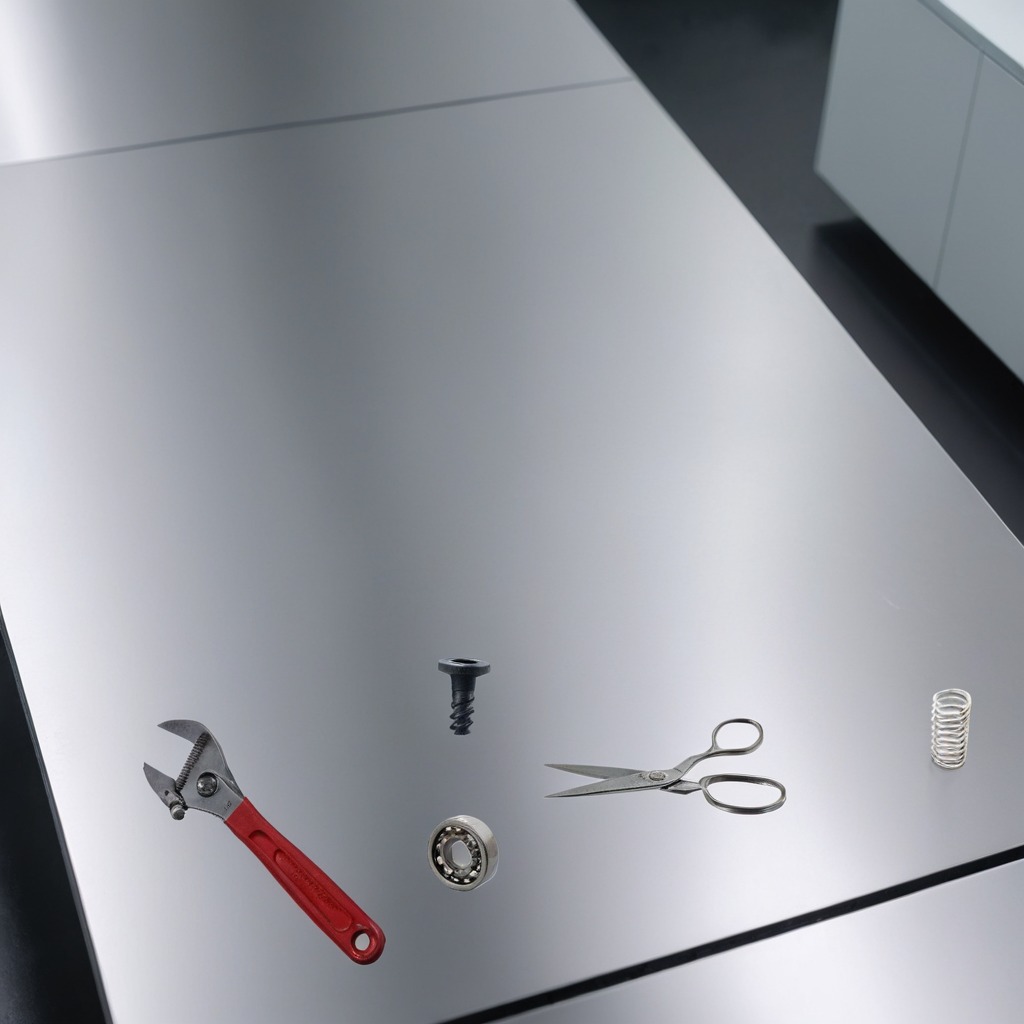
A ball bearing, a machine screw, a coiled metal spring, scissors, and a wrench are lying on the stainless steel table.